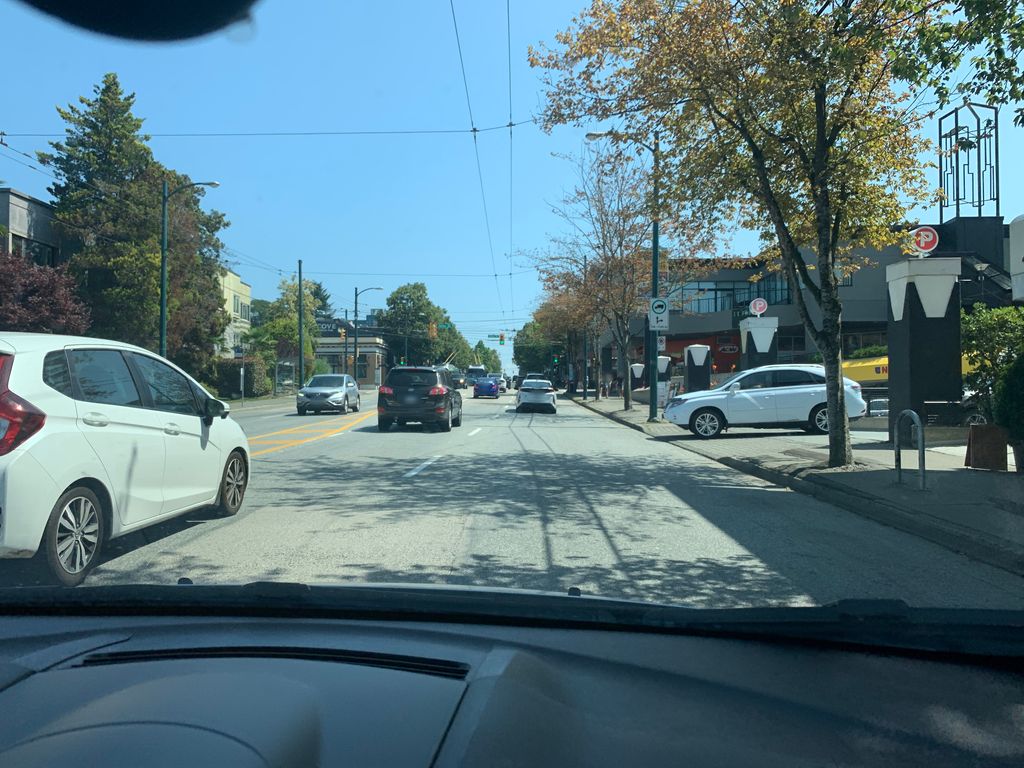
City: vancouver